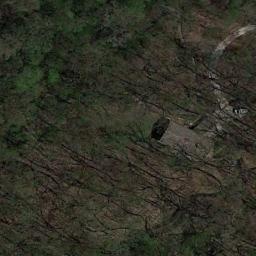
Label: sparse_residential